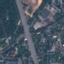
Label: Highway